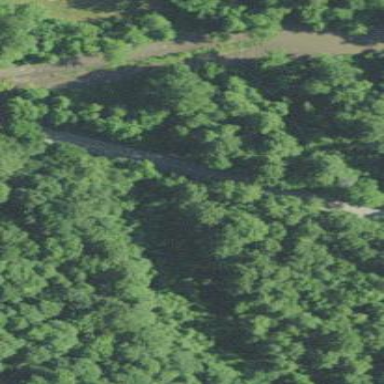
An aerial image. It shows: Beautiful woodland area.